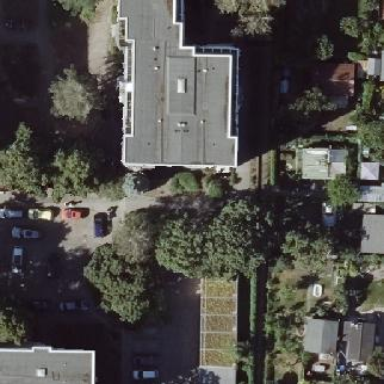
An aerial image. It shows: Flat-roofed apartment building.